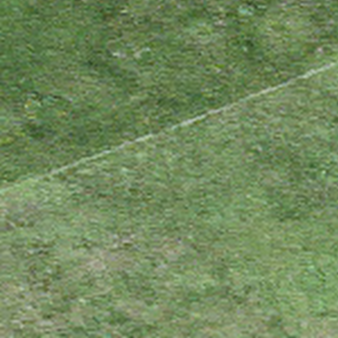
Label: other